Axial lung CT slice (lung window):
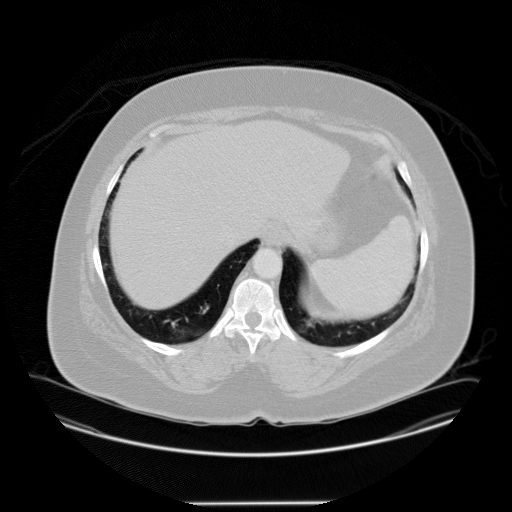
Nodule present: no